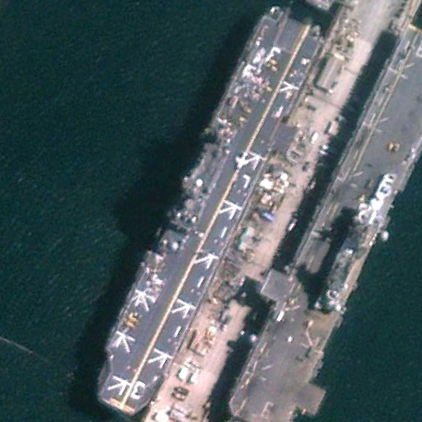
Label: assault